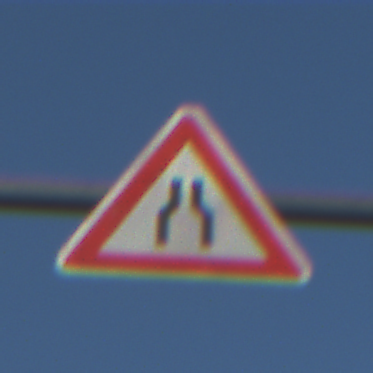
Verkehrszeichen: VerengteFahrbahn
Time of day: MorningAfternoon
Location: Outdoor (Nature)
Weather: Clear
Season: NotSpecified
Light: Natural